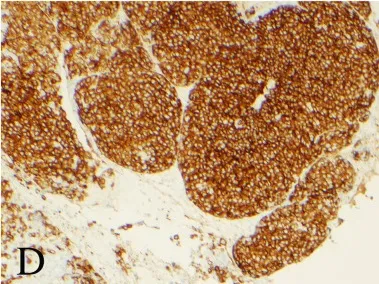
Histopathological analysis of the resected pineal lesion. (D) Strong immunostaining of tumor cells with synaptophysin (original magnification, 100x).
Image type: pathology (immunostaining)